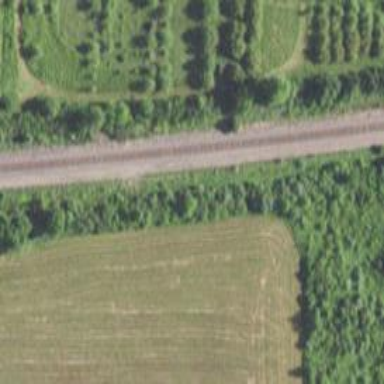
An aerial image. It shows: Railway track.